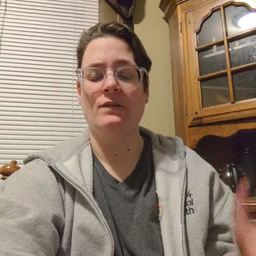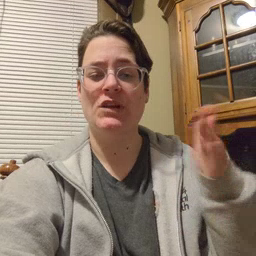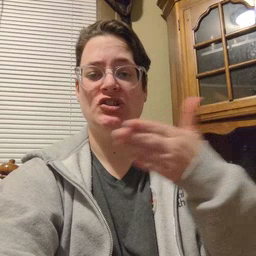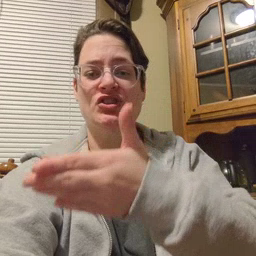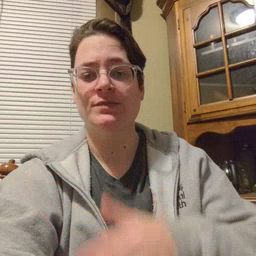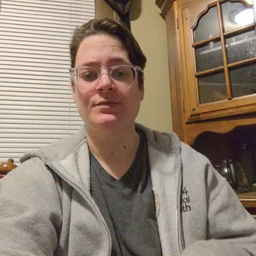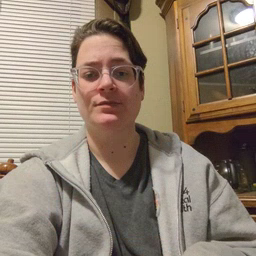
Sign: fish